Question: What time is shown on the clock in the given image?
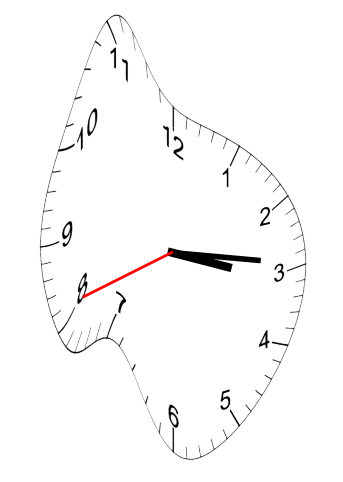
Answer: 03:14:41